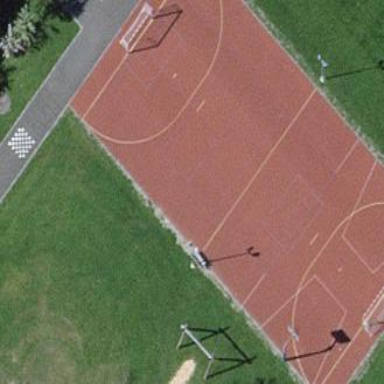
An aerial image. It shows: Multi-sport pitch for leisure and various sports activities.